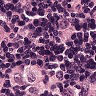
Metastatic tissue present: yes